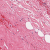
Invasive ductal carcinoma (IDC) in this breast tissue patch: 0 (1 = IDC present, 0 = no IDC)